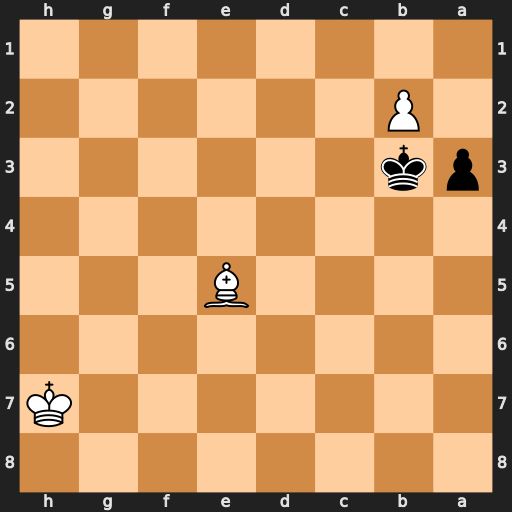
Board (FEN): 8/7K/8/4B3/8/pk6/1P6/8
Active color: b
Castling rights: -
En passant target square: -
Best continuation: a2 Kg6 a1=Q